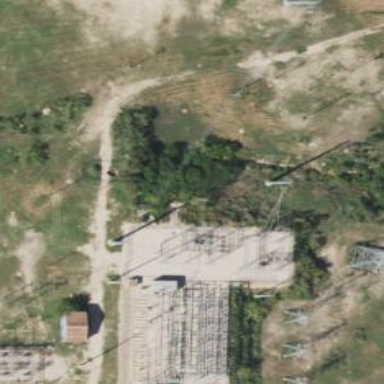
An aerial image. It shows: Power tower.